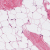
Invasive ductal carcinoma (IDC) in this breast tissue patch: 0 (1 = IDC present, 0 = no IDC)